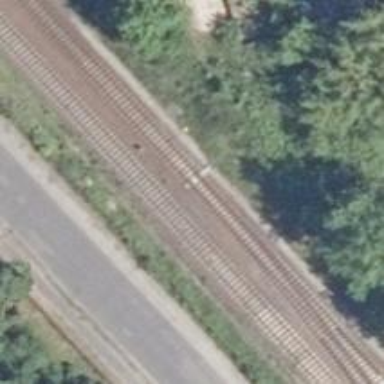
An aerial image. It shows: Railway switch with the turnout pointing to the right.